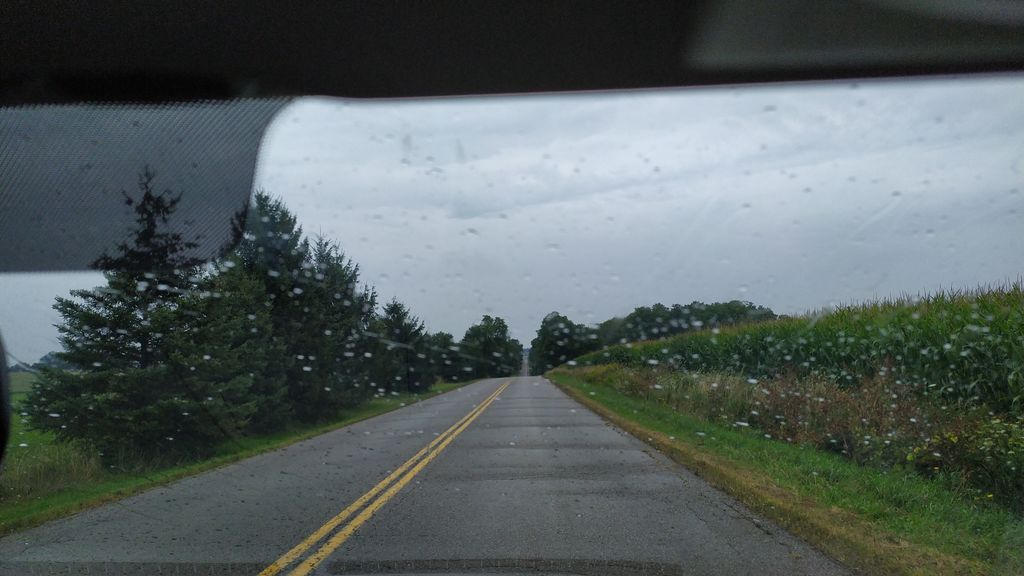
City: kitchener-waterloo